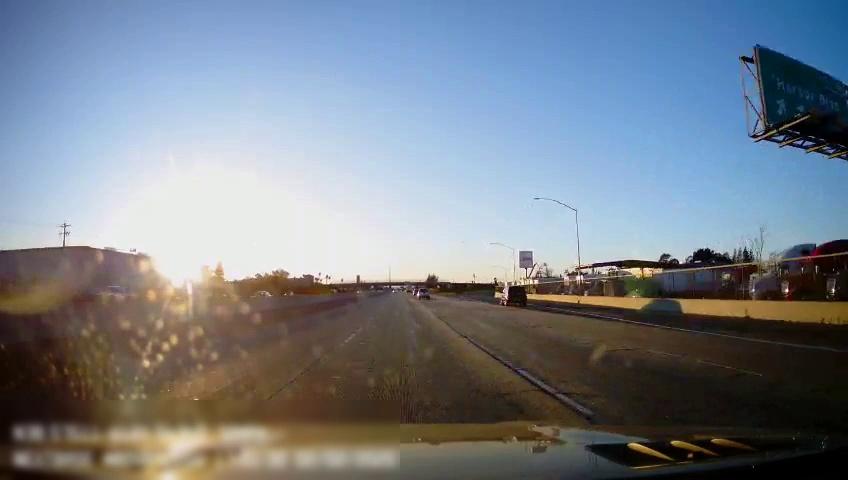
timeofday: Day
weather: Sunny
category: Drivable Space
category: Vehicles | Truck
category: Vehicles | SUV
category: Lanes | Current Lane
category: Lanes | Alternate Lane
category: Lanes | Alternate Lane
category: Lanes | Alternate Lane
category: Traffic | Signs